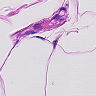
Metastatic tissue present: no